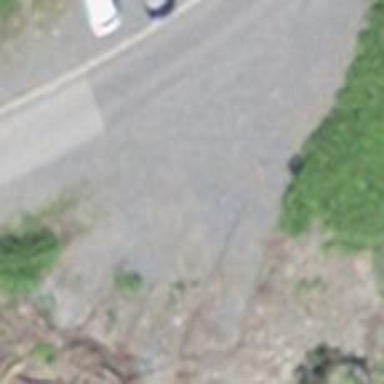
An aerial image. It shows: Parking area with compacted surface.